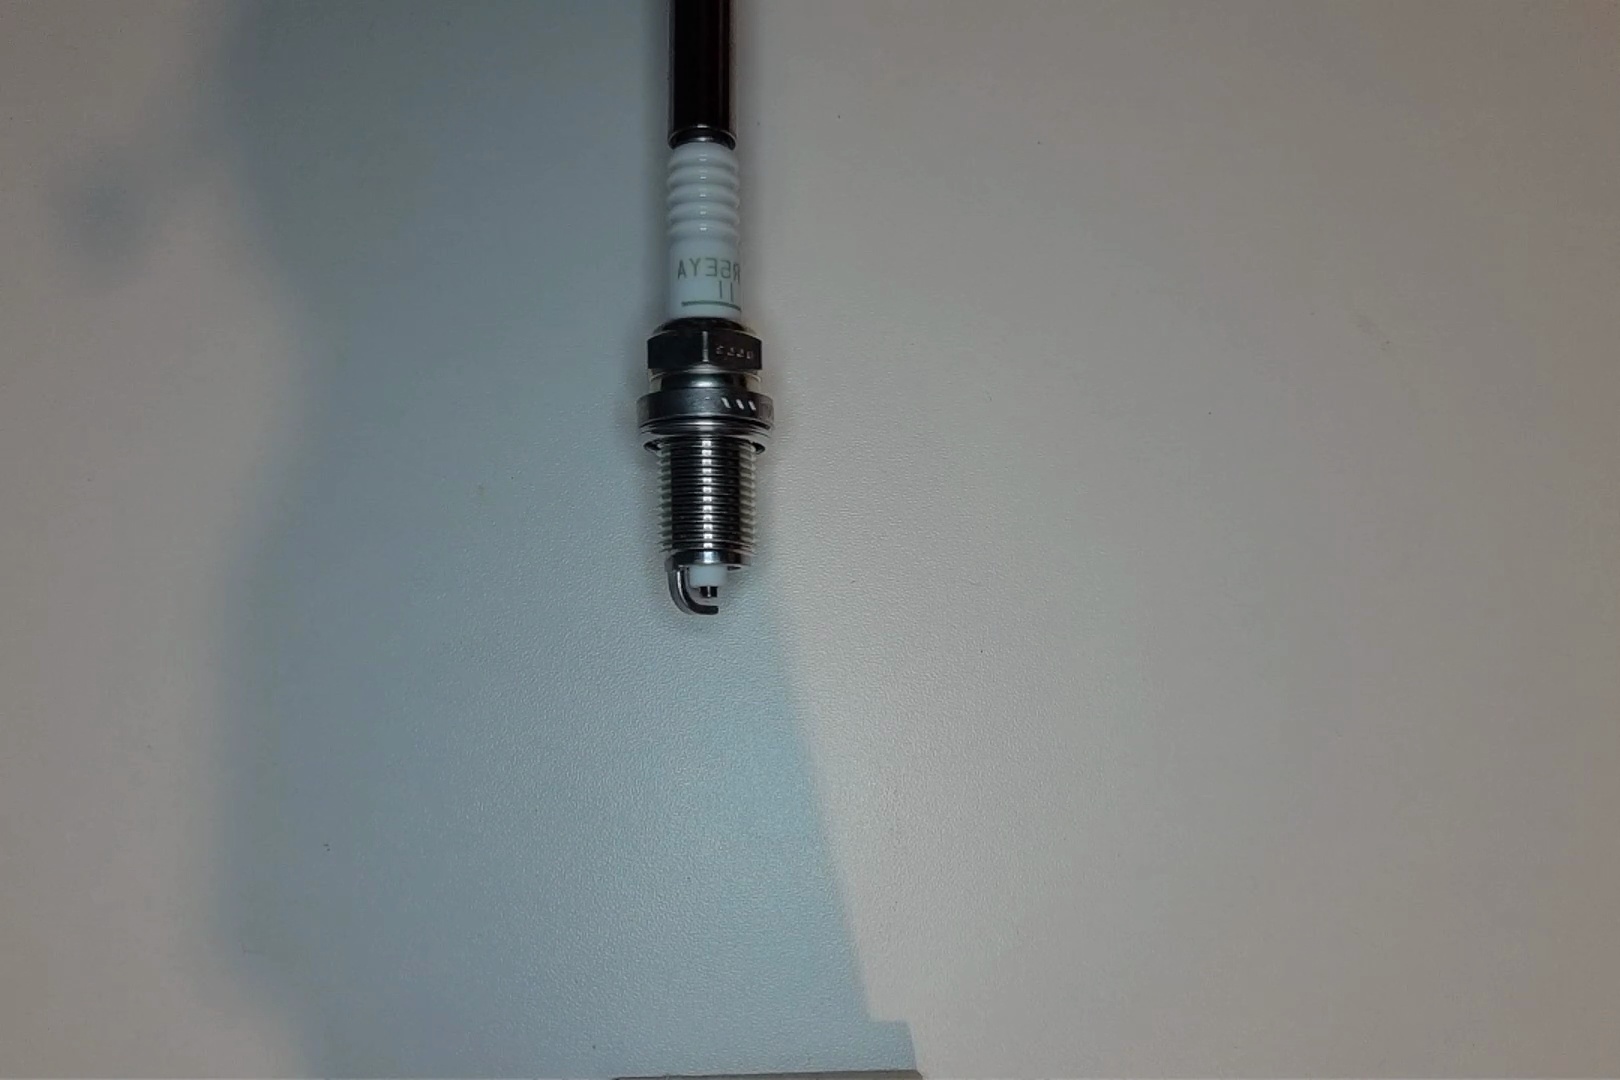
Label: normal